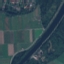
Label: River